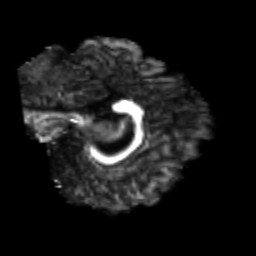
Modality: FA
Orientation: sagittal
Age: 25
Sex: female
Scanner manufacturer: siemens
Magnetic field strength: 3 T
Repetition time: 3.5 s
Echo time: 0.125 s